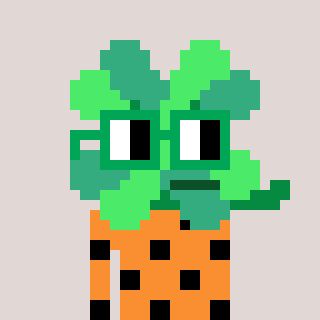
a pixel art character with square green glasses, a clover-shaped head and a orange-colored body on a warm background